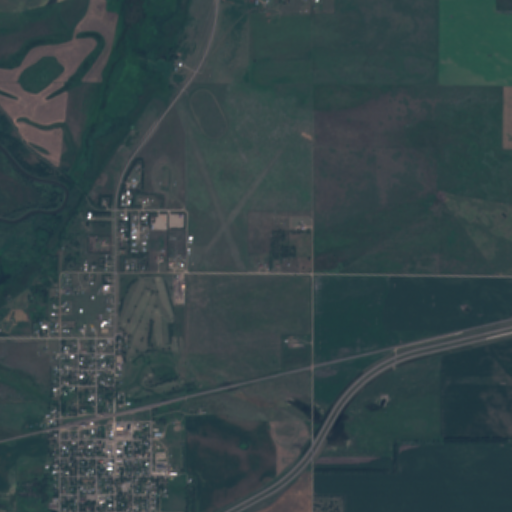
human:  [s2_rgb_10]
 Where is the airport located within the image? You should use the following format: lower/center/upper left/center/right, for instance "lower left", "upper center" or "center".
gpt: The airport is located in the upper center of the image.
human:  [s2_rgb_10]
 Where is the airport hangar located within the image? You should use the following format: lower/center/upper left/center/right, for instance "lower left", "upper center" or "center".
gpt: The airport hangar is located in the center of the image.
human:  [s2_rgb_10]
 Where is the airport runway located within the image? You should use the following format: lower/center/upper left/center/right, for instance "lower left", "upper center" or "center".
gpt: The airport runway is located in the upper center of the image.
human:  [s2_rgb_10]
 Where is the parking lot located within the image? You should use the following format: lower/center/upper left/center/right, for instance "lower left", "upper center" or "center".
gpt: The parking lot is located in the lower left of the image.
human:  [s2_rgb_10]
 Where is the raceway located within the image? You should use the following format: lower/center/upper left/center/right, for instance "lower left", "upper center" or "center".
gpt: The raceway is located in the upper center of the image.
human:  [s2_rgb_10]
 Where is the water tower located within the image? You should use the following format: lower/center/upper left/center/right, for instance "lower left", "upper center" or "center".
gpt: The water tower is located in the lower left of the image.
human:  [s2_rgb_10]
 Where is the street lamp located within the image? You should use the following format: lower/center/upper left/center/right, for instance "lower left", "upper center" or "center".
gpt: The street lamp is located in the lower left of the image.
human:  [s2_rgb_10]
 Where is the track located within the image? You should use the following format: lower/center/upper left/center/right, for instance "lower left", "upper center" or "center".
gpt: There is no track in the image.